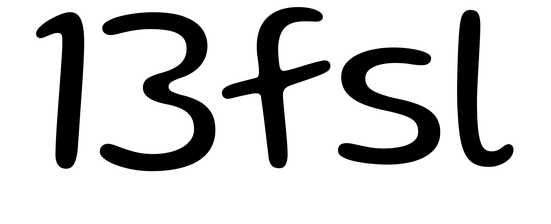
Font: Gluten_Light